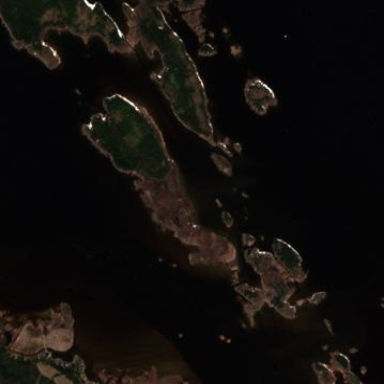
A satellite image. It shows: Island with natural coastline.